Question: I can list and create records, but can't update the records. When I run my project and click the Edit button on listed records, form page appears, but if I click Submit after completing the form, I get page not found error in same URL.
I can list and create records, but can't update the records. When I run my project and click the Edit button on listed records, form page appears, but if I click Submit after completing the form, I get page not found error in same URL.

'''
namespace PharmacyManagmentV2.Models
{
public class CustomerAdressModel
{
public Customer customer { get; set; }
public Address address { get; set; }
}
}
'''
'''
namespace PharmacyManagmentV2.Areas.Application.Controllers
{
[Area("Application")]
public class CustomerController : Controller
{
private readonly AppDBContext _context;
private readonly IGenericRepository<Address> _address;
private readonly IGenericRepository<Customer> _customer;
public CustomerController(AppDBContext context,
IGenericRepository<Address> address,
IGenericRepository<Customer> customer)
{
_context = context;
_address = address;
_customer = customer;
}
// GET: Application/Customer
public async Task<IActionResult> Index()
{
var appDBContext = _customer.GetAll().Include(c => c.Address);
return View(await appDBContext.ToListAsync());
}
// GET: Application/Customer/Details/5
public async Task<IActionResult> Details(int? id)
{
if (id == null)
{
return NotFound();
}
var model = new CustomerAdressModel();
model.customer = await _customer.GetAll()
.Include(c => c.Address)
.FirstOrDefaultAsync(m => m.Id == id);
model.address = await _address.GetAll()
.Include(m => m.AspNetUsers)
.FirstOrDefaultAsync(m => m.Id == model.customer.AddressId);
if (model.customer == null)
{
return NotFound();
}
return View(model);
}
// GET: Application/Customer/Create
public IActionResult Create()
{
return View();
}
// POST: Application/Customer/Create
// To protect from overposting attacks, enable the specific properties you want to bind to.
// For more details, see http://go.microsoft.com/fwlink/?LinkId=317598.
[HttpPost]
[ValidateAntiForgeryToken]
public async Task<IActionResult> Create(CustomerAdressModel model)
{
if (ModelState.IsValid)
{
await _address.Create(model.address);
await _customer.Create(new Customer()
{
Address = model.address
});
await _address.SaveChanges();
await _customer.SaveChanges();
return RedirectToAction(nameof(Index));
}
return View(model);
}
// GET: Application/Customer/Edit/5
public async Task<IActionResult> Edit(int? id)
{
if (id == null)
{
return NotFound();
}
var model = new CustomerAdressModel();
model.customer = await _customer.GetById(id.Value);
model.address = await _address.GetById(model.customer.AddressId.Value);
if (model.customer == null)
{
return NotFound();
}
return View(model);
}
// POST: Application/Customer/Edit/5
// To protect from overposting attacks, enable the specific properties you want to bind to.
// For more details, see http://go.microsoft.com/fwlink/?LinkId=317598.
[HttpPost]
[ValidateAntiForgeryToken]
public async Task<IActionResult> Edit(int id, CustomerAdressModel model)
{
if (id != model.customer.Id)
{
return NotFound();
}
if (ModelState.IsValid)
{
try
{
await _customer.Update(model.customer);
await _customer.SaveChanges();
await _address.Update(model.address);
await _address.SaveChanges();
}
catch (DbUpdateConcurrencyException)
{
if (!CustomerExists(model.customer.Id))
{
return NotFound();
}
else
{
throw;
}
}
return RedirectToAction(nameof(Index));
}
return View(model);
}
// GET: Application/Customer/Delete/5
public async Task<IActionResult> Delete(int? id)
{
if (id == null)
{
return NotFound();
}
var customer = await _context.Customers
.Include(c => c.Address)
.FirstOrDefaultAsync(m => m.Id == id);
if (customer == null)
{
return NotFound();
}
return View(customer);
}
// POST: Application/Customer/Delete/5
[HttpPost, ActionName("Delete")]
[ValidateAntiForgeryToken]
public async Task<IActionResult> DeleteConfirmed(int id)
{
var customer = await _context.Customers.FindAsync(id);
_context.Customers.Remove(customer);
await _context.SaveChangesAsync();
return RedirectToAction(nameof(Index));
}
private bool CustomerExists(int id)
{
return _context.Customers.Any(e => e.Id == id);
}
}
}
'''
'''
@model PharmacyManagmentV2.Models.CustomerAdressModel
@{
ViewData["Title"] = "Edit";
Layout = "~/Areas/Application/Views/Shared/_Layout.cshtml";
}
<h1>Edit</h1>
<h4>CustomerViewModel</h4>
<hr />
<div class="row">
<div class="col-md-4">
<form asp-action="Edit" >
<div asp-validation-summary="ModelOnly" class="text-danger"></div>
<div class="form-group">
<label asp-for="@Model.customer.FirstName" class="control-label"></label>
<input asp-for="@Model.customer.FirstName" class="form-control" />
<span asp-validation-for="@Model.customer.FirstName" class="text-danger"></span>
</div>
<div class="form-group">
<label asp-for="@Model.customer.LastName" class="control-label"></label>
<input asp-for="@Model.customer.LastName" class="form-control" />
<span asp-validation-for="@Model.customer.LastName" class="text-danger"></span>
</div>
<div class="form-group">
<label asp-for="@Model.customer.Email" class="control-label"></label>
<input asp-for="@Model.customer.Email" class="form-control" />
<span asp-validation-for="@Model.customer.Email" class="text-danger"></span>
</div>
<div class="form-group">
<label asp-for="@Model.customer.Balance" class="control-label"></label>
<input asp-for="@Model.customer.Balance" class="form-control" />
<span asp-validation-for="@Model.customer.Balance" class="text-danger"></span>
</div>
<div class="form-group">
<label asp-for="@Model.customer.Gender" class="control-label"></label>
<input asp-for="@Model.customer.Gender" class="form-control" />
<span asp-validation-for="@Model.customer.Gender" class="text-danger"></span>
</div>
<div class="form-group">
<label asp-for="@Model.customer.DateofBird" class="control-label"></label>
<input asp-for="@Model.customer.DateofBird" class="form-control" />
<span asp-validation-for="@Model.customer.DateofBird" class="text-danger"></span>
</div>
<div class="form-group">
<label asp-for="@Model.customer.Phone" class="control-label"></label>
<input asp-for="@Model.customer.Phone" class="form-control" />
<span asp-validation-for="@Model.customer.Phone" class="text-danger"></span>
</div>
<div class="form-group">
<label asp-for="@Model.address.City" class="control-label"></label>
<input asp-for="@Model.address.City" class="form-control" />
<span asp-validation-for="@Model.address.City" class="text-danger"></span>
</div>
<div class="form-group">
<label asp-for="@Model.address.State" class="control-label"></label>
<input asp-for="@Model.address.State" class="form-control" />
<span asp-validation-for="@Model.address.State" class="text-danger"></span>
</div>
<div class="form-group">
<label asp-for="@Model.address.Zip" class="control-label"></label>
<input asp-for="@Model.address.Zip" class="form-control" />
<span asp-validation-for="@Model.address.Zip" class="text-danger"></span>
</div>
<div class="form-group">
<label asp-for="@Model.address.Address1" class="control-label"></label>
<input asp-for="@Model.address.Address1" class="form-control" />
<span asp-validation-for="@Model.address.Address1" class="text-danger"></span>
</div>
<div class="form-group">
<label asp-for="@Model.address.Address2" class="control-label"></label>
<input asp-for="@Model.address.Address2" class="form-control" />
<span asp-validation-for="@Model.address.Address2" class="text-danger"></span>
</div>
<div class="form-group">
<input type="submit" value="Save" class="btn btn-primary" />
</div>
</form>
</div>
</div>
<div>
<a asp-action="Index">Back to List</a>
</div>
@section Scripts {
@{await Html.RenderPartialAsync("_ValidationScriptsPartial");}
}
'''
'''
namespace PharmacyManagmentV2
{
public class Startup
{
public Startup(IConfiguration configuration)
{
Configuration = configuration;
}
public IConfiguration Configuration { get; }
// This method gets called by the runtime. Use this method to add services to the container.
public void ConfigureServices(IServiceCollection services)
{
services.AddMvc();
services.AddControllersWithViews();
string connectionString = Configuration.GetConnectionString("default");
services.AddDbContext<AppDBContext>(c => c.UseSqlServer(connectionString));
services.AddIdentity<ApplicationUser, ApplicationRole>(opt =>
{
opt.Password.RequireDigit = false;
opt.Password.RequireLowercase = false;
opt.Password.RequiredLength = 1;
opt.Password.RequireUppercase = false;
opt.Password.RequireNonAlphanumeric = false;
}).AddEntityFrameworkStores<AppDBContext>();
services.ConfigureApplicationCookie(opt =>
{
opt.Cookie.Name = "CookieSettings";
opt.LoginPath = new PathString("/Account/Login");
opt.Cookie.HttpOnly = true;
opt.Cookie.SameSite = SameSiteMode.Strict;
opt.ExpireTimeSpan = TimeSpan.FromMinutes(30);
});
services.PostConfigure<CookieAuthenticationOptions>(IdentityConstants.ApplicationScheme,
opt =>
{
opt.Cookie.Name = "CookieSettings";
opt.LoginPath = new PathString("/Account/Login");
opt.Cookie.HttpOnly = true;
opt.Cookie.SameSite = SameSiteMode.Strict;
opt.ExpireTimeSpan = TimeSpan.FromMinutes(30);
});
services.AddScoped<IAddressRepository, AddressRepository>();
services.AddScoped<ICategoryRepository, CategoryRepository>();
services.AddScoped<ICustomerRepository, CustomerRepository>();
services.AddScoped<ILeafRepository, LeafRepository>();
services.AddScoped<IManufacturerRepository, ManufacturerRepository>();
services.AddScoped<IMedicineRepository, MedicineRepository>();
services.AddScoped<IMedicineTypeRepository, MedicineTypeRepository>();
services.AddScoped<IPurchaseRepository, PurchaseRepository>();
services.AddScoped<ISellRepository, SellRepository>();
services.AddScoped<IUnitRepository, UnitRepository>();
services.AddScoped(typeof(IGenericRepository<>),typeof(GenericRepository <>));
}
// This method gets called by the runtime. Use this method to configure the HTTP request pipeline.
public void Configure(IApplicationBuilder app, IWebHostEnvironment env)
{
if (env.IsDevelopment())
{
app.UseDeveloperExceptionPage();
}
else
{
app.UseExceptionHandler("/Home/Error");
// The default HSTS value is 30 days. You may want to change this for production scenarios, see https://aka.ms/aspnetcore-hsts.
app.UseHsts();
}
app.UseHttpsRedirection();
app.UseStaticFiles();
app.UseRouting();
app.UseAuthentication();
app.UseAuthorization();
app.UseEndpoints(endpoints =>
{
endpoints.MapControllerRoute(
name: "default",
pattern: "{area=Application}/{controller=Customer}/{action=Index}/{id?}");
endpoints.MapControllerRoute(
name: "Login",
pattern: "{controller=Account}/{action=Login}/{id?}");
endpoints.MapControllerRoute(
name: "Register",
pattern: "{controller=Account}/{action=Login}/{id?}");
endpoints.MapControllerRoute(
name: "application_home",
pattern: "{area=Application}/{controller=Home}/{action=Index}/{id?}");
endpoints.MapControllerRoute(
name: "customer_list",
pattern: "{area=Application}/{controller=Customer}/{action=Index}/{id?}");
endpoints.MapControllerRoute(
name: "customer_edit",
pattern: "{area=Application}/{controller=Customer}/{action=Edit}/{id?}");
});
}
}
}
'''
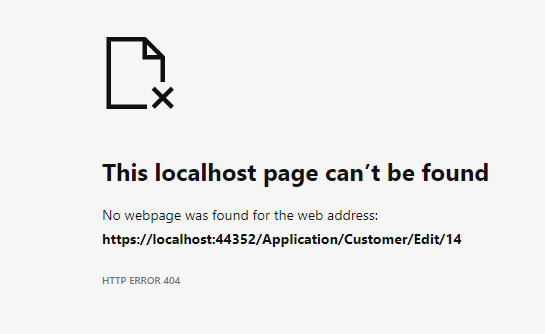
Answer: Since you are using [ValidateAntiForgeryToken] at your action try to add
@Html.AntiForgeryToken()
'''
<form asp-action="Edit" >
@Html.AntiForgeryToken()
<div asp-validation-summary="ModelOnly" class="text-danger"></div>
'''
or remove [ValidateAntiForgeryToken]